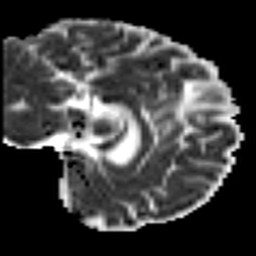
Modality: MD
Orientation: sagittal
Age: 46
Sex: female
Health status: healthy
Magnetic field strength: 3 T
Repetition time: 8.4 s
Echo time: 0.0926 s